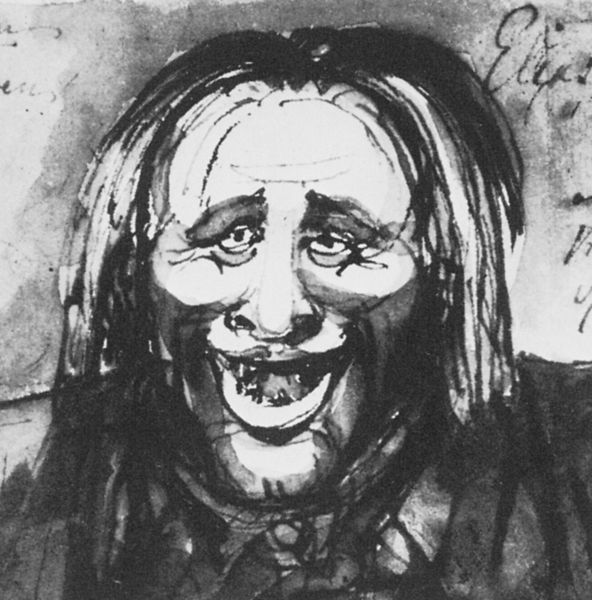
Titel: Elias Martin, auf Wurst wartend
Künstler: Johan Tobias Sergel
Institution: Stockholm, Nationalmuseum
Schlagwörter: dunkel, kopf, mann, mund, nase, skizze, zeichnung, hemd, jacke, kragen, haare, mantel, knopf, traurig, lächeln, schrift, angst, tusche, schwarzweiß, text, zähne, geöffnet, fratze, monster, schreck, bestie, lachend